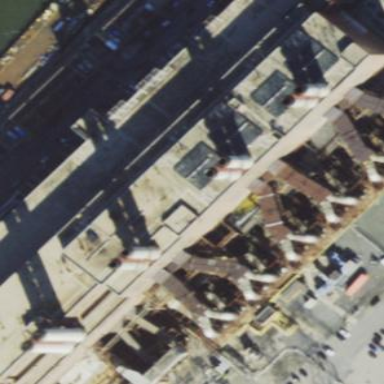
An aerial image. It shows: There is building with gas power generator.